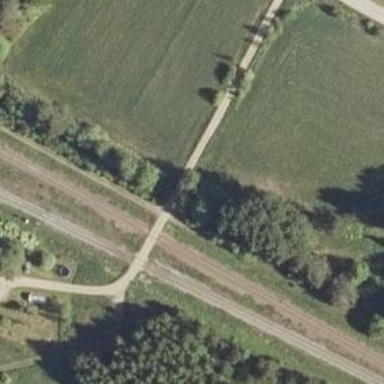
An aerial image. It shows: Level crossing with saltire markings.